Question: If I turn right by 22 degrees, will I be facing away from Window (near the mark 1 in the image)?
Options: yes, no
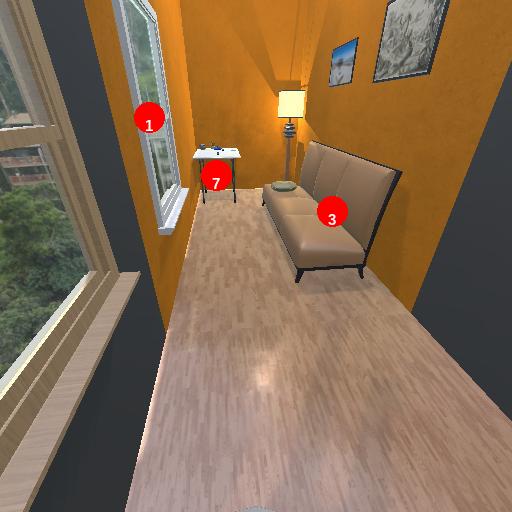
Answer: yes